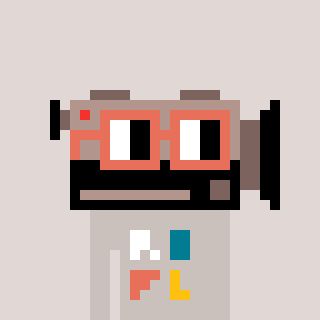
a pixel art character with square orange glasses, a camcorder-shaped head and a foggrey-colored body on a warm background